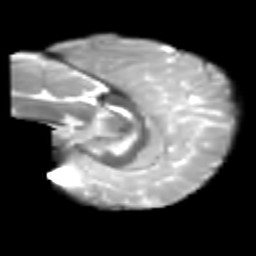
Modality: T2w
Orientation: sagittal
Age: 6
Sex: male
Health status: healthy